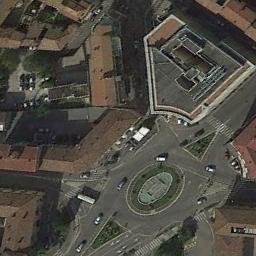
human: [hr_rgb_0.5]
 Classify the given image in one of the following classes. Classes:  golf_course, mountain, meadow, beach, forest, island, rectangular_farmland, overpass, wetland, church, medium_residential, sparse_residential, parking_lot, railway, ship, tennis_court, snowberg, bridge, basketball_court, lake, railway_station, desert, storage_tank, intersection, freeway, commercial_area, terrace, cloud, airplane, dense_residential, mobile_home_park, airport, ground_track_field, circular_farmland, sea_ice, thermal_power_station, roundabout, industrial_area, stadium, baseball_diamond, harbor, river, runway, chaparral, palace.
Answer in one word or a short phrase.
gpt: roundabout